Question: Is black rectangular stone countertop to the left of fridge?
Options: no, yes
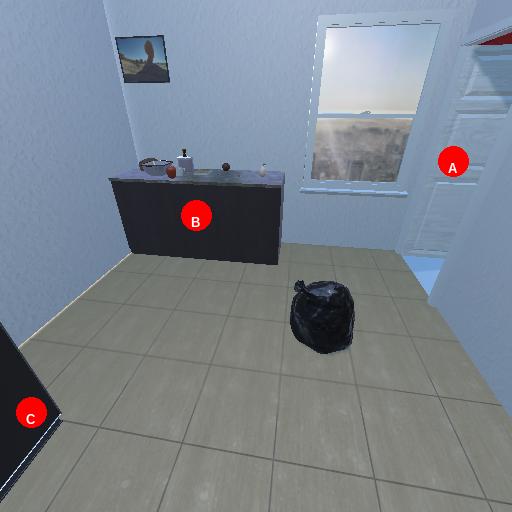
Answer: no